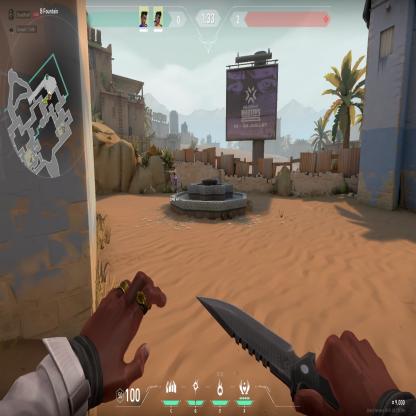
Label: teammate